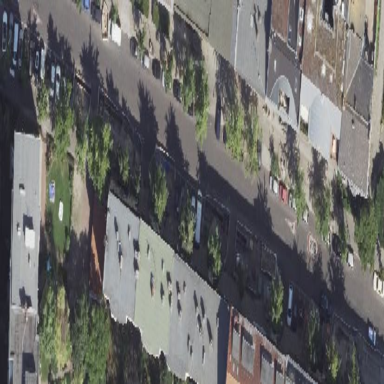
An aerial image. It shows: Asphalt parking area.